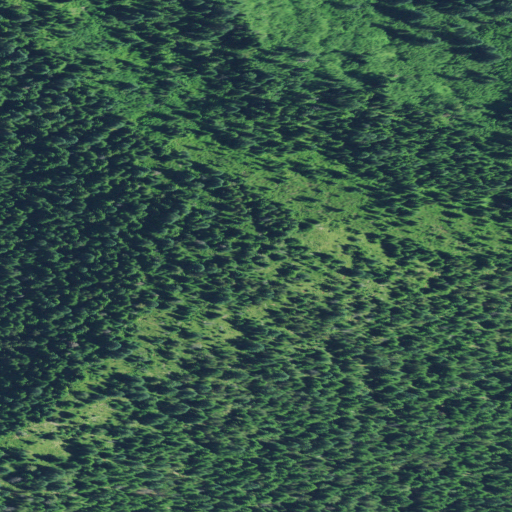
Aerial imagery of mountain in Oregon named Zigzag Mountain containing only evergreen forest